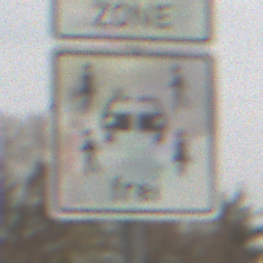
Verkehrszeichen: CarsharingfahrzeugeFrei
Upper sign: BeginnEingeschraenktesHalteverbotZone
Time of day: MorningAfternoon
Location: Outdoor (Suburban)
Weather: Overcast
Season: NotSpecified
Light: Natural